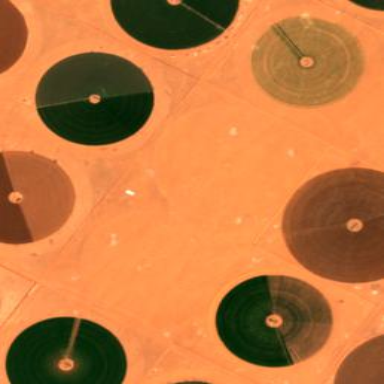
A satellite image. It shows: Pivot irrigation system.